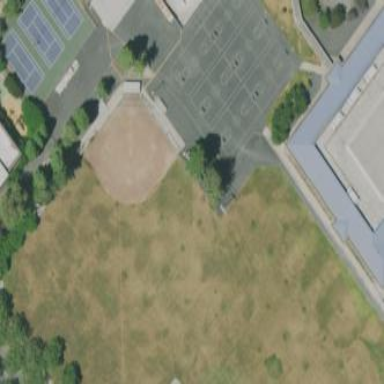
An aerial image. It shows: Baseball pitch for leisure land activities.